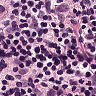
Metastatic tissue present: yes